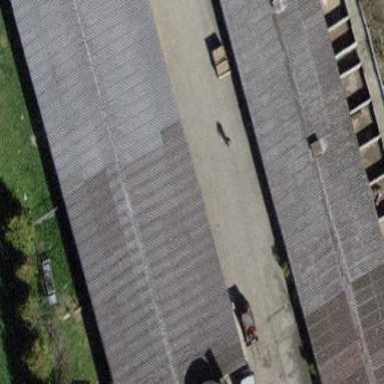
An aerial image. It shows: Building with tiled roof.